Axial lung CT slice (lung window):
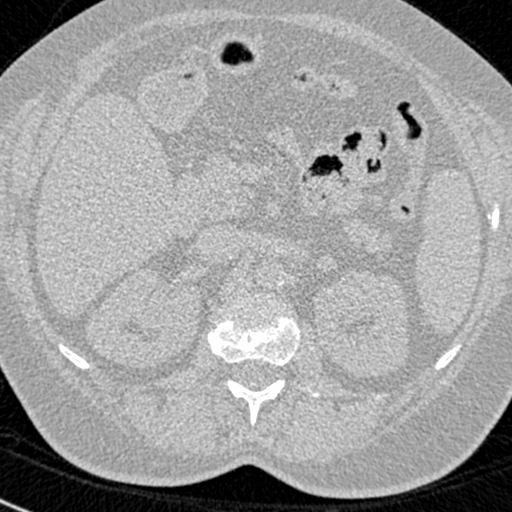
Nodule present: no